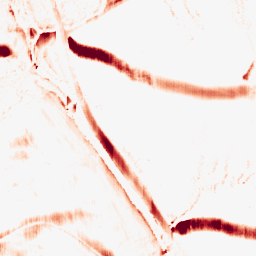
Category: morphological
Decomposition family: morphological_rect
Decomposition parameters: operation: opening
width: 5
height: 20
Upsampling method: cubic_mitchell
Upsampling parameters: scale: 8
Upsampling scale: 8